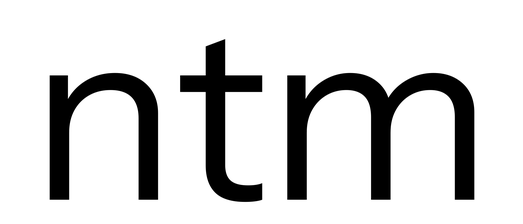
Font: InstrumentSans_Regular